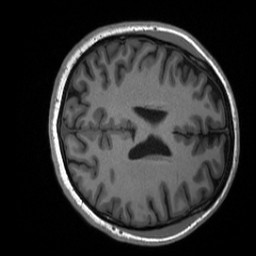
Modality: T1w
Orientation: axial
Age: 25
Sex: female
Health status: healthy
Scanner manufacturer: siemens
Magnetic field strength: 3 T
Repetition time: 2 s
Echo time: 0.00232 s